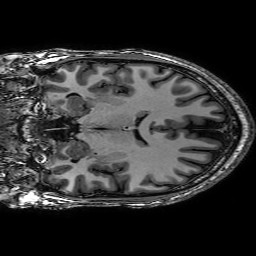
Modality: T1w
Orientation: coronal
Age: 36
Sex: male
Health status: healthy